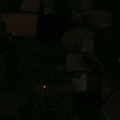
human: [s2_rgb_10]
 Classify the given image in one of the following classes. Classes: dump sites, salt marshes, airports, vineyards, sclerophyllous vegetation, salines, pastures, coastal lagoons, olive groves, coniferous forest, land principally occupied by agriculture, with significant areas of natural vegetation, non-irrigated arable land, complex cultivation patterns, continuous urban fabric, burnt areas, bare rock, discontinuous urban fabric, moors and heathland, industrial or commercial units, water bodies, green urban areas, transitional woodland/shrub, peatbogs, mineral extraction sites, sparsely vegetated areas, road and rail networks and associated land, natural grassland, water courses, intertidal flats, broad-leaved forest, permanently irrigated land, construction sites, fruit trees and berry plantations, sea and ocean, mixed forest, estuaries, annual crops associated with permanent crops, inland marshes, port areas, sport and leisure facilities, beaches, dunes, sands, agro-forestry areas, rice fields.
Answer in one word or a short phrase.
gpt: pastures, complex cultivation patterns, land principally occupied by agriculture, with significant areas of natural vegetation